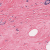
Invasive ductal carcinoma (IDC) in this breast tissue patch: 0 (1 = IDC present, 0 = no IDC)